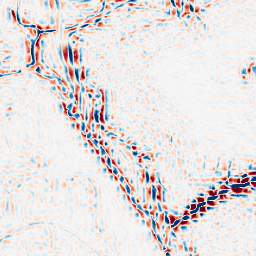
Category: wavelet
Decomposition family: wavelet_reverse_biorthogonal
Decomposition parameters: wavelet: rbio4.4
level: 3
Upsampling method: cubic_mitchell
Upsampling parameters: scale: 4
Upsampling scale: 4